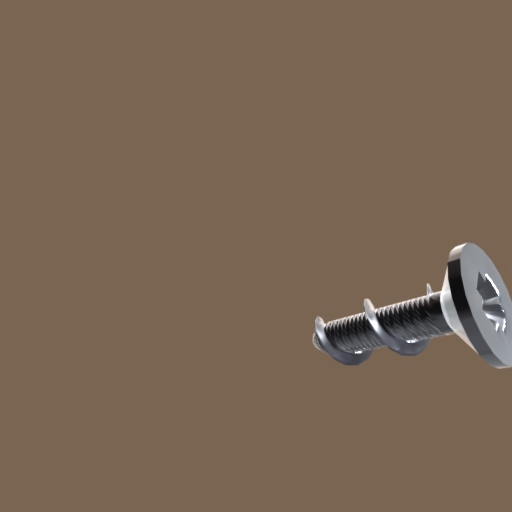
Label: screw